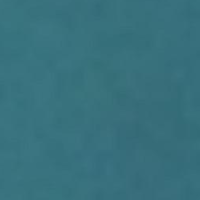
EUNIS habitat code: 14
Species observed at this site:
Chroicocephalus ridibundus
Podiceps cristatus
Larus michahellis
Cygnus olor
Fulica atra
Anas platyrhynchos
Mergus merganser
Pica pica
Aythya fuligula